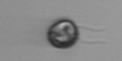
Label: flagellate